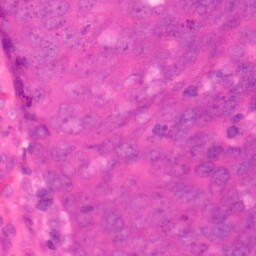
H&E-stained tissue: Colon